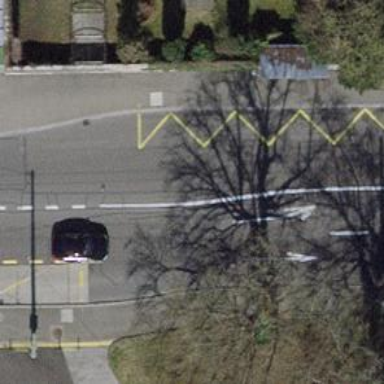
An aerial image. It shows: Bus stop for trolleybuses with designated stop position.